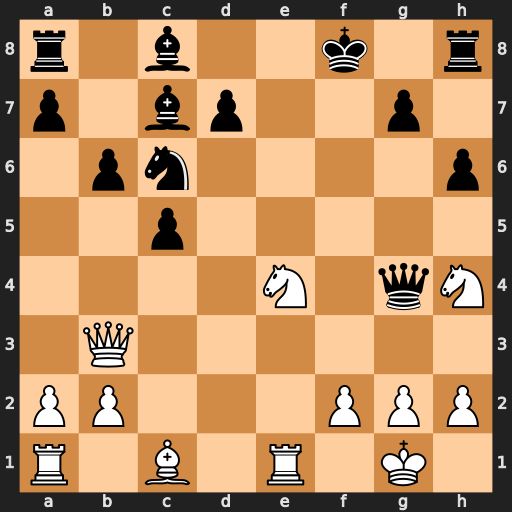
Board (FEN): r1b2k1r/p1bp2p1/1pn4p/2p5/4N1qN/1Q6/PP3PPP/R1B1R1K1
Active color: w
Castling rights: -
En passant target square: -
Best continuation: Ng5 Bxh2+ Kh1